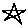
Label: star